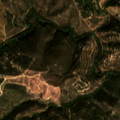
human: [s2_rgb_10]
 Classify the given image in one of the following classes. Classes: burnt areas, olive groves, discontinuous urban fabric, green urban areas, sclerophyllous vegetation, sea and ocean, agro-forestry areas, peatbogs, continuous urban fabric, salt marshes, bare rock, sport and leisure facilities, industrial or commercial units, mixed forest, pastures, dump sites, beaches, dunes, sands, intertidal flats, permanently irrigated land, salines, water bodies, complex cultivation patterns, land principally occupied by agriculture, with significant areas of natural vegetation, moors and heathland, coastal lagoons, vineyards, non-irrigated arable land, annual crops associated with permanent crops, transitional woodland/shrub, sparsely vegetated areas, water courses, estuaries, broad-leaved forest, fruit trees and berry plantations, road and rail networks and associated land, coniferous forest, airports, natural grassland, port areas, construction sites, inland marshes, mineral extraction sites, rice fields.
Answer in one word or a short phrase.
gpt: broad-leaved forest, transitional woodland/shrub